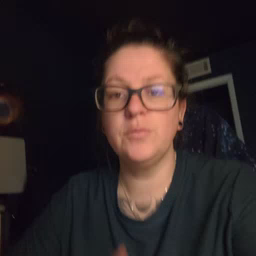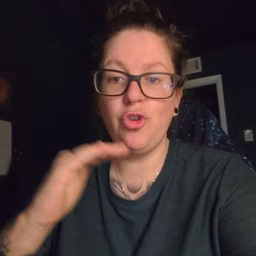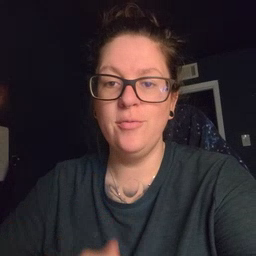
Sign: child